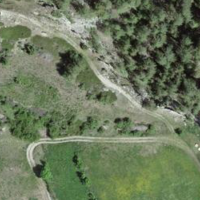
EUNIS habitat code: 44
Species observed at this site:
Juniperus communis